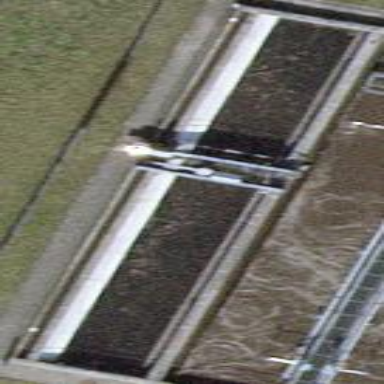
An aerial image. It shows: Body of wastewater.